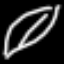
Label: leaf